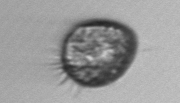
Label: Ciliophora